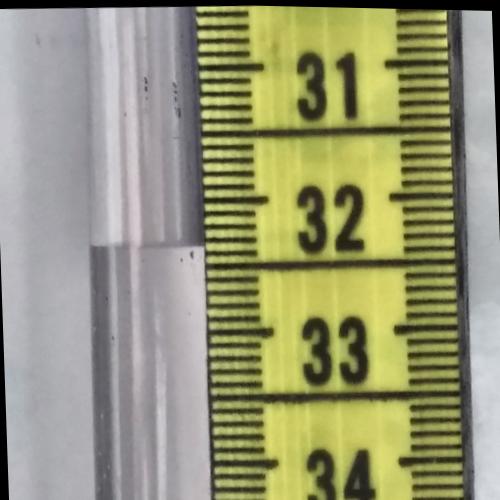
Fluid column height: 32.4 cm